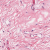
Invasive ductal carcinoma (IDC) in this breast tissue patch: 0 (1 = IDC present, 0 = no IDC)